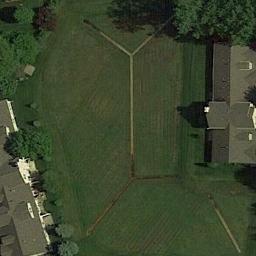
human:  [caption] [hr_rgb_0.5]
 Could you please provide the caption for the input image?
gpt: The meadow is consist of green farmland next to the house .

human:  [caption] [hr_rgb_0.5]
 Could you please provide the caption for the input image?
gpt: The entire image is dominated by grass .

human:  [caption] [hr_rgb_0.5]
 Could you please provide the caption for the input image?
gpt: This meadow has dense grasses, Some trees and houses and some roads go through the meadow .

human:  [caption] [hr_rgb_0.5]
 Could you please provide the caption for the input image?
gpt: There are several buildings and many trees on the meadow .

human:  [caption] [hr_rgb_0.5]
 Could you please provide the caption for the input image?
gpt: There are some green trees and brown buildings around the green meadow .